【题型】填空题　【知识点】立体几何　【难度】medium
圆台$O_1O_2$母线长为3，下底直径为10，上底直径为5，过圆台两条母线作截面，则该截面面积最大值是\underline{\quad\quad\quad}.
【解答】
\noindent 【答案】$\dfrac{27}{2}$

\vspace{5pt}
\noindent 【分析】求出轴截面时所补成的等腰三角形的顶角的余弦值，则判断其为钝角，再计算出截面积的表达式，得到最值.

\vspace{5pt}
\noindent 【详解】由题意作出轴截面$ABCD$，并将其补成等腰三角形$ABE$，

\noindent 则$AB=10$，$CD=5$，$AD=BC=3$，

\noindent 因为$DC \parallel AB$，$DC=\dfrac{1}{2}AB$，

\noindent 所以$DC$为三角形$ABE$的中位线，则$DE=EC=AD=3$，

\noindent 在$\triangle ABE$中利用余弦定理得：
\[
\cos\angle AEB=\dfrac{6^2+6^2-10^2}{2\times 6\times 6}=-\dfrac{7}{18},
\]

\noindent 因为$\angle AEB \in (0,\pi)$，所以$\angle AEB \in \left(\dfrac{\pi}{2},\pi\right)$，

\noindent 过圆台两条母线所作截面也为等腰梯形，并将其补成的等腰三角形，设其顶角为$\alpha$，

\noindent 则$S_{\text{截面}}=\dfrac{1}{2}\times 6\times 6\sin\alpha-\dfrac{1}{2}\times 3\times 3\sin\alpha=\dfrac{27}{2}\sin\alpha$，

\noindent 因为$\alpha>0$，且$\alpha_{\max}=\angle AEB$，则当$\alpha=\dfrac{\pi}{2}$时，$S_{\text{截面}}$的最大值为$\dfrac{27}{2}$.

\vspace{5pt}
\noindent 故答案为：$\dfrac{27}{2}$.
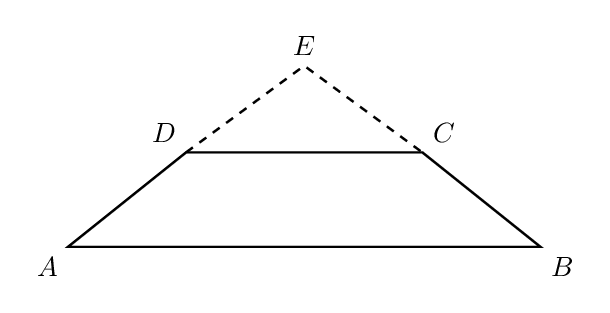